Question: Im building an HTML5 Phonegap app for iOS. This submit button is a normal html input submit like this:
'''
<input type="text" autocorrect="off" autocapitalize="off" name="email" placeholder="Email">
<input type="password" name="password" placeholder="Password">
<input class="signin" type="submit" value="Sign in">
.signin {
padding: inherit;
background: #006ad9;
width: 243px;
height: 50px;
border: 0px;
margin-top: 3px;
color: #fff;
font-size: 1.2em;
}
'''
This si how it looks on the iOS similator:

Even those input text's are rounded, my CSS has no such style for it!
Why is this happening?
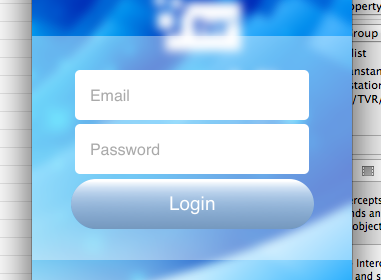
Answer: Try
'''
input[type=submit] {
-webkit-appearance: none;
border-radius: 0;
}
'''
Put this at the top of the css and then set styles for your classes